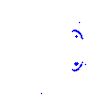
Particle: pion